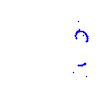
Particle: kaon